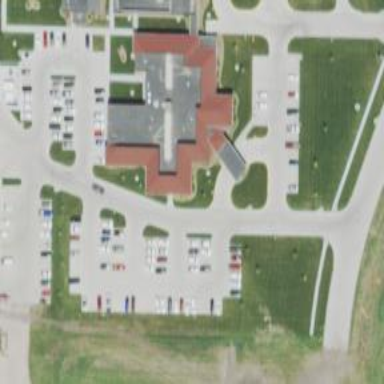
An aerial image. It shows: Hospital building.